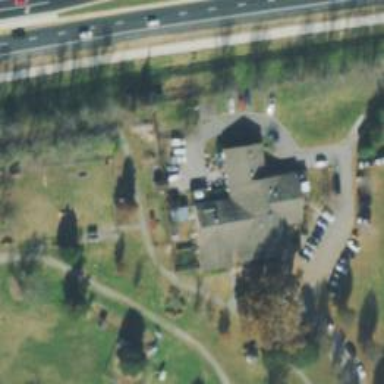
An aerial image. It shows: Animal shelter.